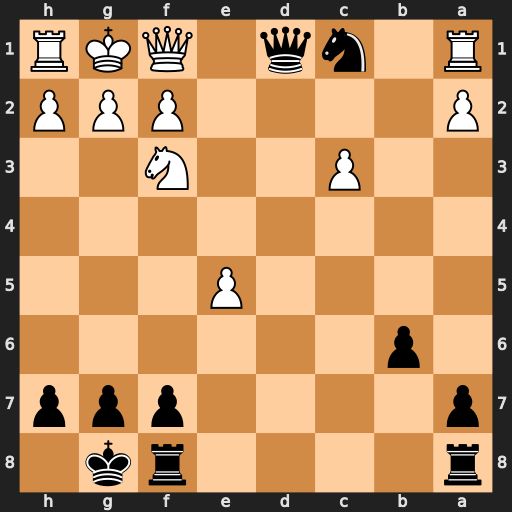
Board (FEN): r4rk1/p4ppp/1p6/4P3/8/2P2N2/P4PPP/R1nq1QKR
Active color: b
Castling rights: -
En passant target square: -
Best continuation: Ne2#